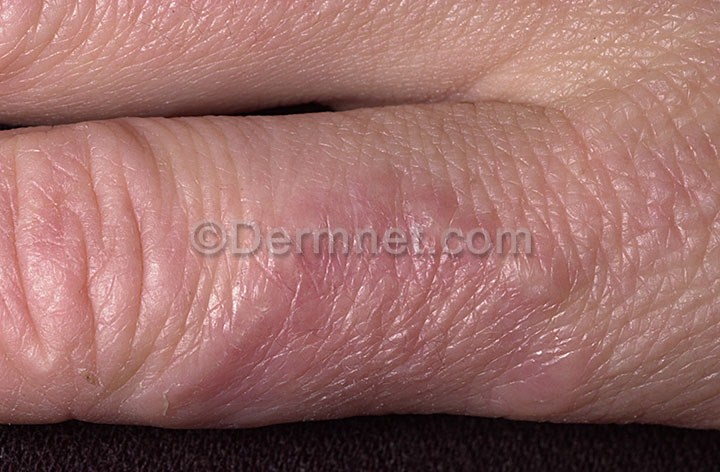
Disease: Systemic Disease